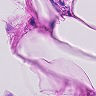
Metastatic tissue present: no